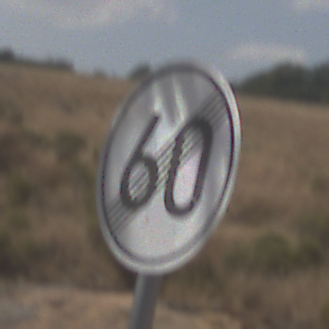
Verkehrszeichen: EndeGeschwindigkeit60
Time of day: Midday
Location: Outdoor (Nature)
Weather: PartlyCloudy
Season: NotSpecified
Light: Natural